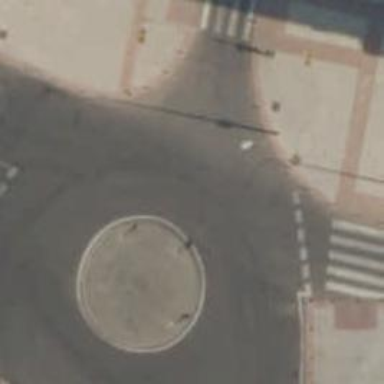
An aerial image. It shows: Asphalt road in residential area leading to roundabout.